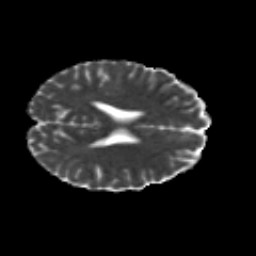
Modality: MD
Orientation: axial
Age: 32
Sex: female
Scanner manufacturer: siemens
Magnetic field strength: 3 T
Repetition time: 8.8 s
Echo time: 0.085 s